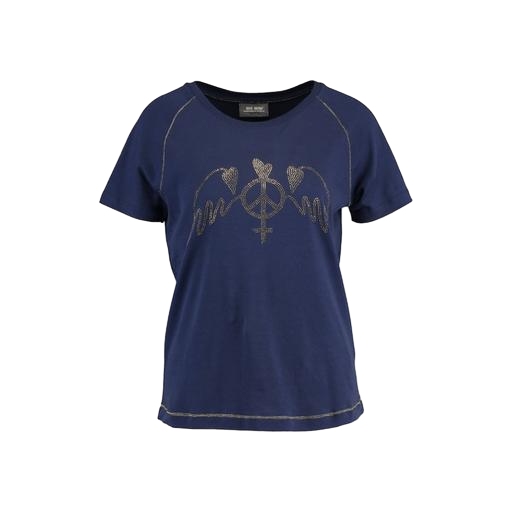
blue dp curve navy bird printed tee, blue plus size printed t-shirt only macy, blue raglan-sleeve graphic t-shirt, white background